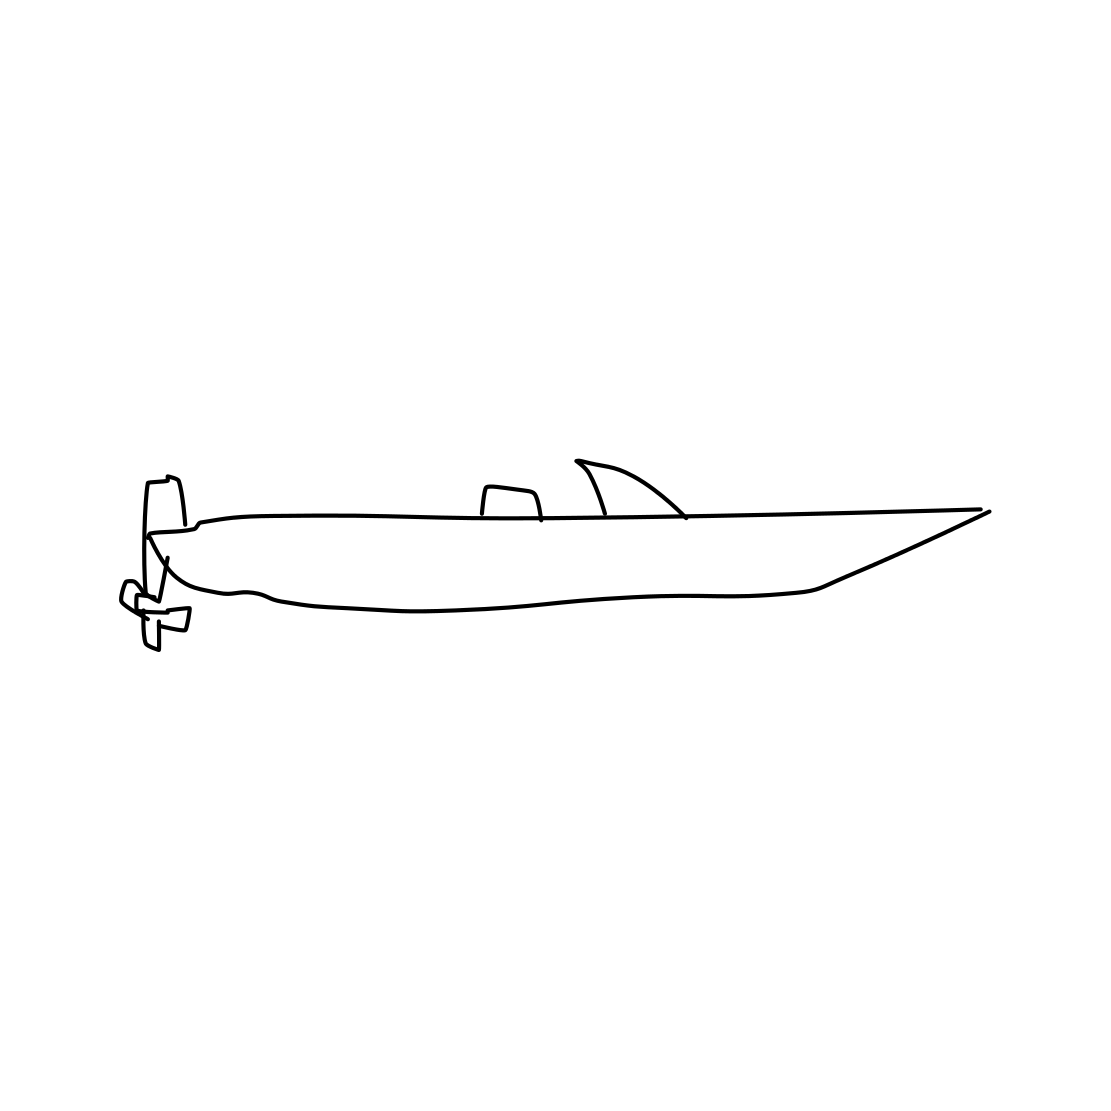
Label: speed-boat